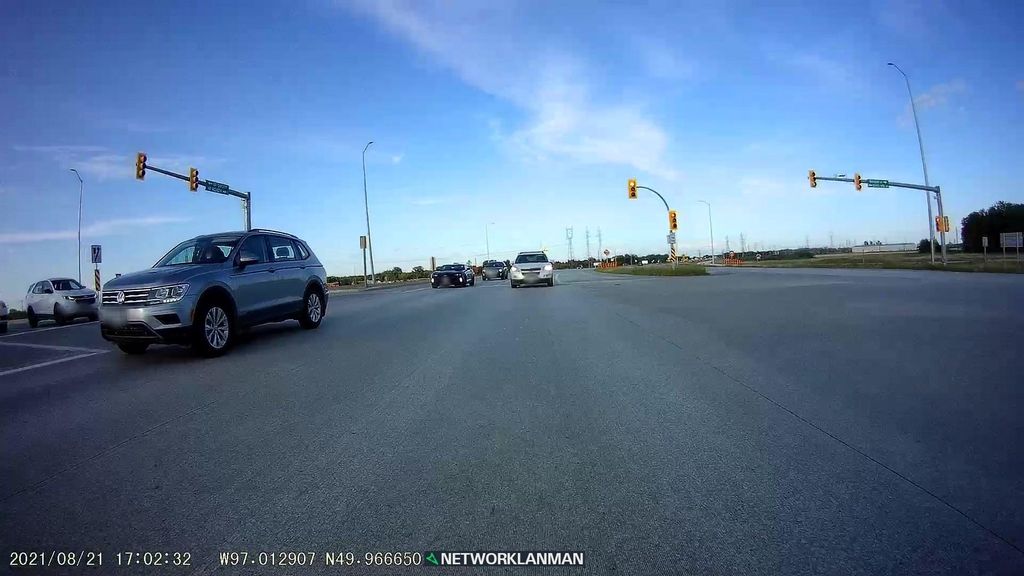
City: winnipeg